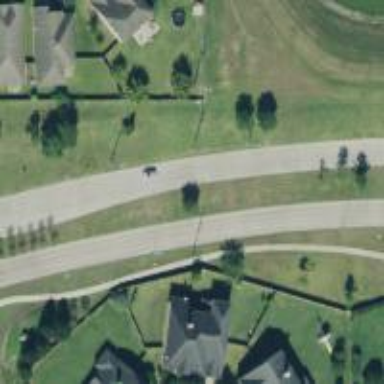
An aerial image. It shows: Secondary road.